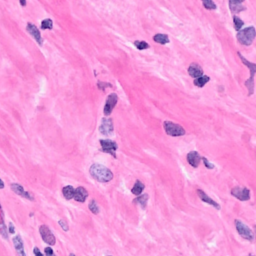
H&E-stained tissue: Breast